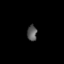
Tissue: lung
Cell type: Epithelial cells
Senescence score: 0.2203
Nuclear area (px): 152
Mean DAPI intensity: 87.836